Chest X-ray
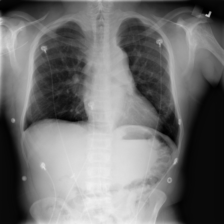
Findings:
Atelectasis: negative
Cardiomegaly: negative
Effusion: negative
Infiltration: negative
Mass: negative
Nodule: negative
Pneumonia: negative
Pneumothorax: negative
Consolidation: negative
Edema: negative
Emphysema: negative
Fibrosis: negative
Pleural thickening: negative
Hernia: negative